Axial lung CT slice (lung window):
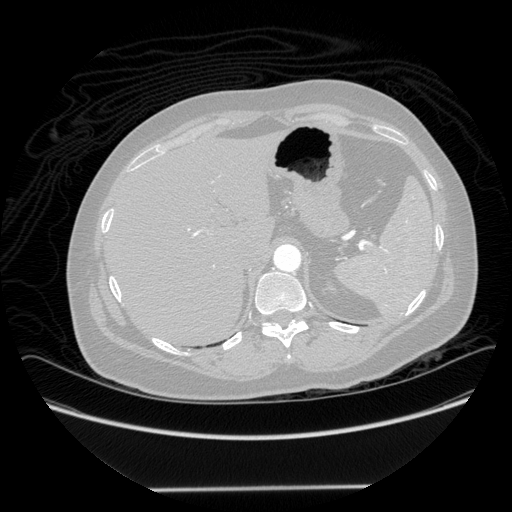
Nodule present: no